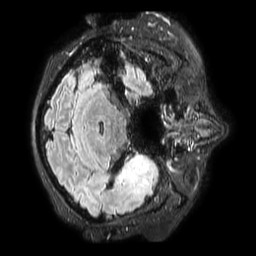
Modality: FLAIR
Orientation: axial
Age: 67
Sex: female
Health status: ill
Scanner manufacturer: philips
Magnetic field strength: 3 T
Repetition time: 4.8 s
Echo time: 0.34 s